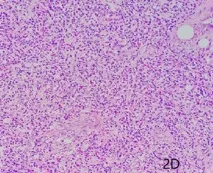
Pelvic region. Histopathological section (hematoxylin and eosin staining).
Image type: pathology (h&e)